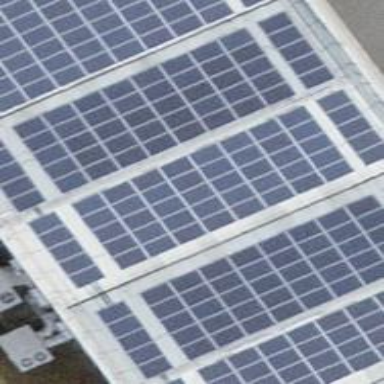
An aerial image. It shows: Small solar photovoltaic panel generator installed on roof with 40 solar modules.